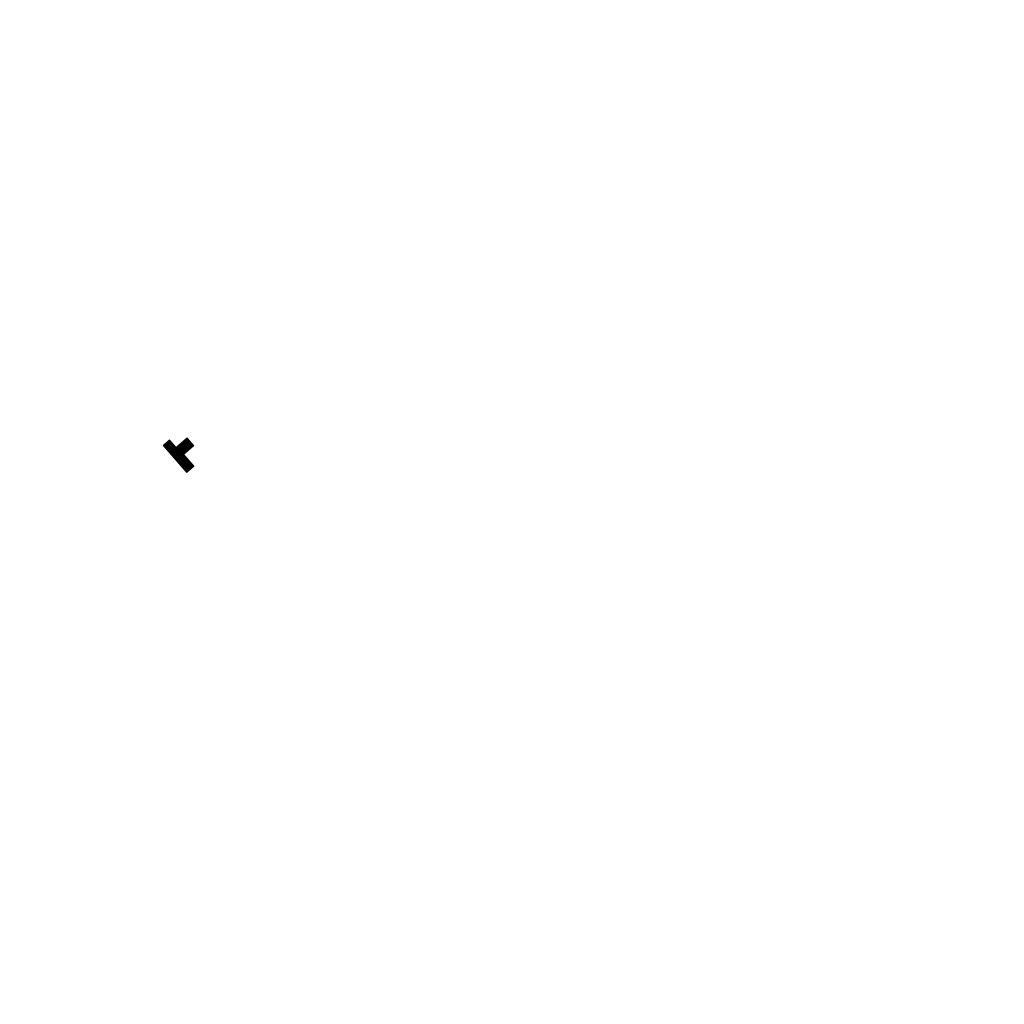
Tags: overhead vector_map, agriculture, recreation, special, individual_rise, density_1, Building, 1.0 km²